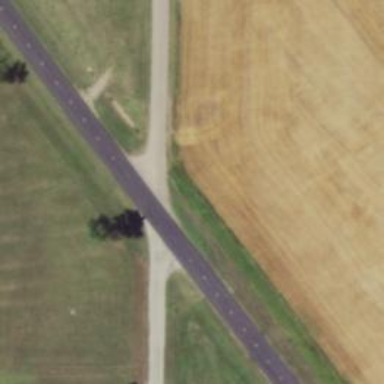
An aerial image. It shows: Primary road with asphalt surface.